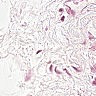
Metastatic tissue present: no